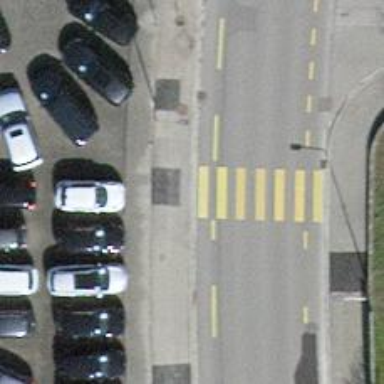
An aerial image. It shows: Kerb barrier.